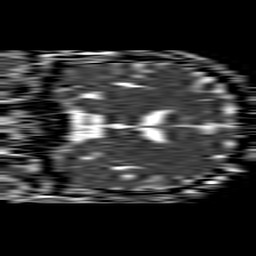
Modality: ADC
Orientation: coronal
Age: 59
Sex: male
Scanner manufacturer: philips
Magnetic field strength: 1.5 T
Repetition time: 4.6 s
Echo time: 0.08631 s